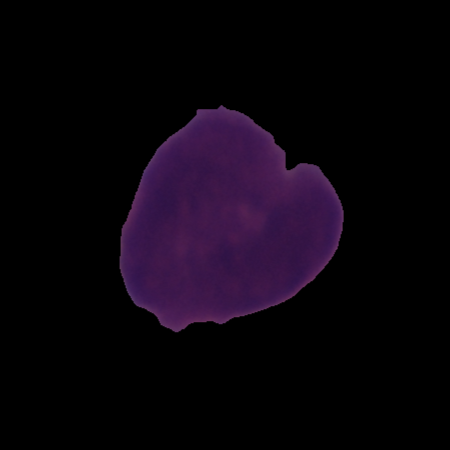
Label: cancer